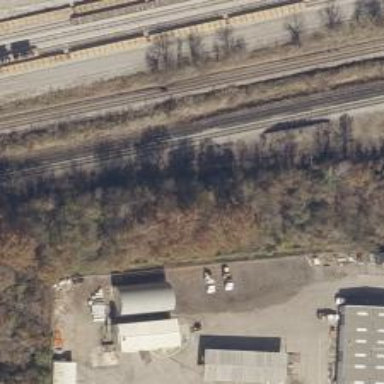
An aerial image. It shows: Rail spur service.